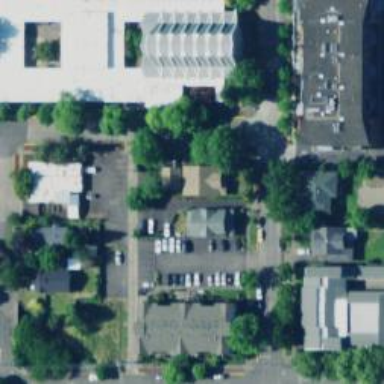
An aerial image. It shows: Alley classified as service road.